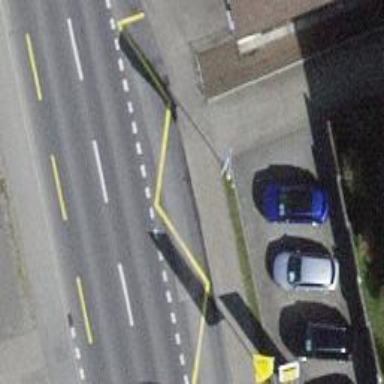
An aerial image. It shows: Bus stop with platform for public transport.